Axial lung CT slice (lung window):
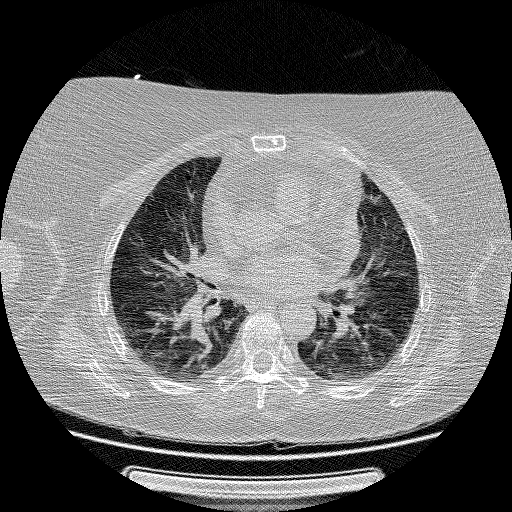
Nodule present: no